Question: I have a point plot with power plants that have the properties x and y. The best power plants are those were x and y are both high. I now want to visualize which regions of my plot are desirable and less desirable for a power plant to be in
What i need to produce is something like this:

Any ideas? i tried drawing huge dots with geom_point but they change size depending on the export resolution of my plot I also tried drawing circles like <URL> but ggplot doesn't draw the circles correctly if parts of it fall outside the actual plot
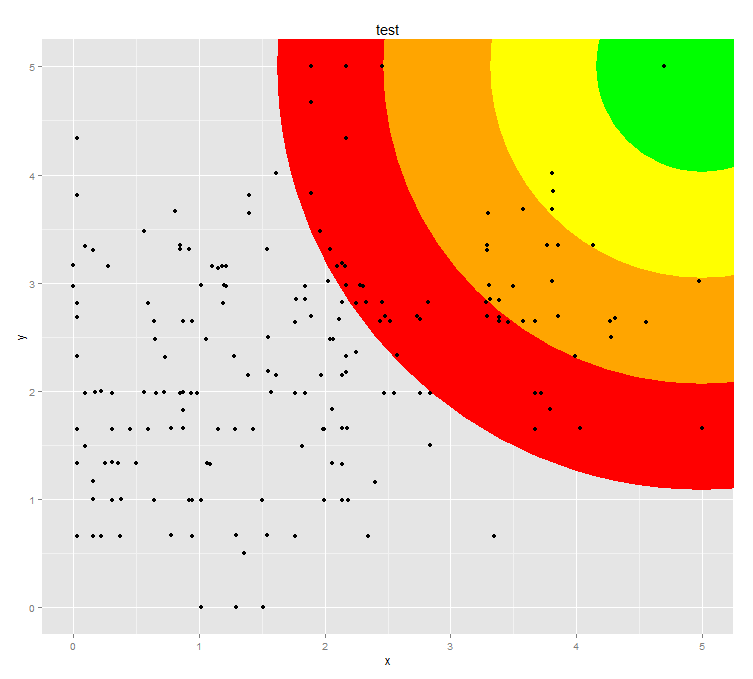
Answer: When using @joran's circle function <URL>, this seems to work:
'''
# prepare data for circles
green <- circleFun(center = c(5, 5), diameter = 1.5, npoints = 100)
yellow <- circleFun(center = c(5, 5), diameter = 3, npoints = 100)
orange <- circleFun(center = c(5, 5), diameter = 4.5, npoints = 100)
red <- circleFun(center = c(5, 5), diameter = 6, npoints = 100)
dat <- rbind(green, yellow, orange, red)
# specify levels to get the order of colours right,
# and set the plotting order from large (red) to small (green) circle
dat$fill <- factor(rep(c("green", "yellow", "orange", "red"), each = 100),
levels = rev(c("green", "yellow", "orange", "red")))
# dummy data for points
dat2 <- data.frame(x = rnorm(100, mean = 3), y = rnorm(100, mean = 3))
ggplot(data = dat, aes(x = x, y = y)) +
geom_polygon(aes(fill = fill)) +
geom_point(data = dat2, aes(x = x, y = y)) +
coord_cartesian(xlim = c(0, 5), ylim = c(0, 5)) +
scale_fill_manual(values = rev(c("green", "yellow", "orange", "red")))
'''

For some reason circles are distorted when (1) the legend is turned off using 'theme(legend.position = "none")', and (2) when 'scale_fill_identity()' is used, instead of 'scale_fill_manual()', to pick colours from 'fill' variable in 'dat'. I have no clue why.